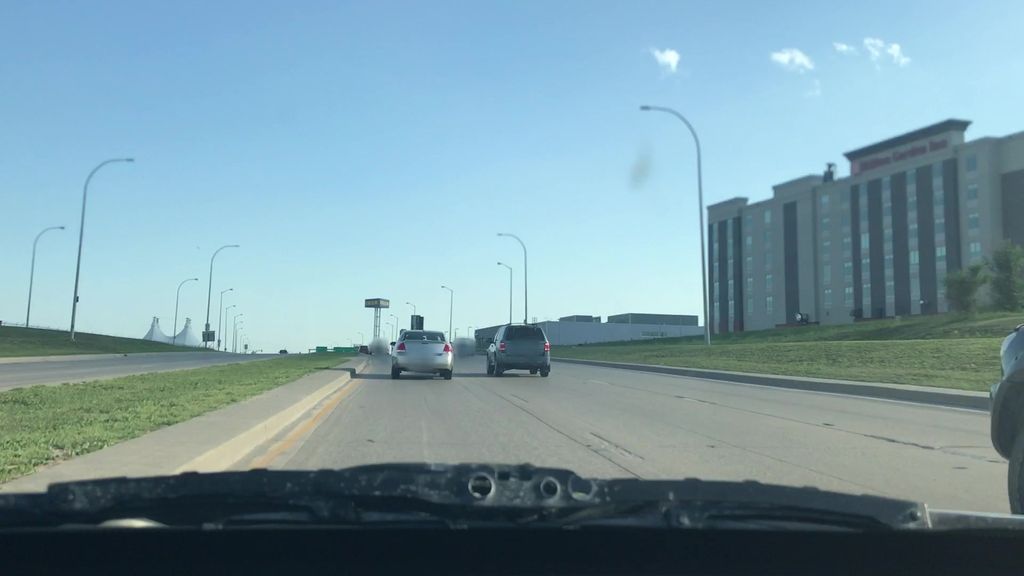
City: winnipeg